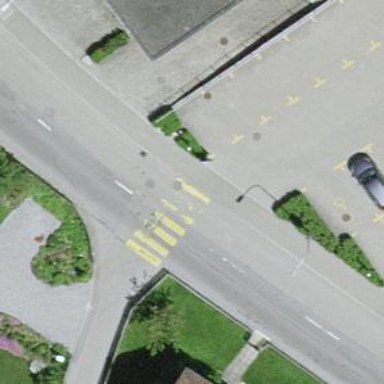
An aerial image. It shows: Zebra crossing on the road.